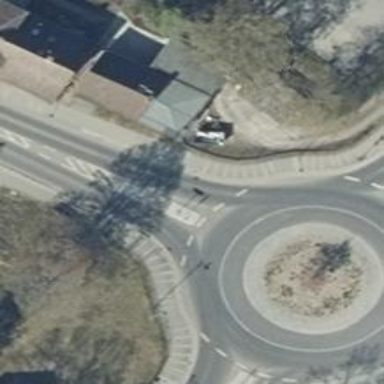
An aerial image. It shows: Tertiary road with asphalt surface and cycle track on the right side.